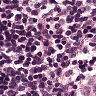
Metastatic tissue present: no